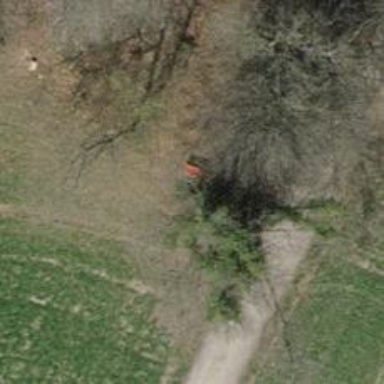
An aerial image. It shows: Red bench.